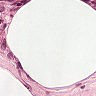
Metastatic tissue present: no